Aerial crown-view tile of a tropical tree (Barro Colorado Island, Panama), acquired 20241014:
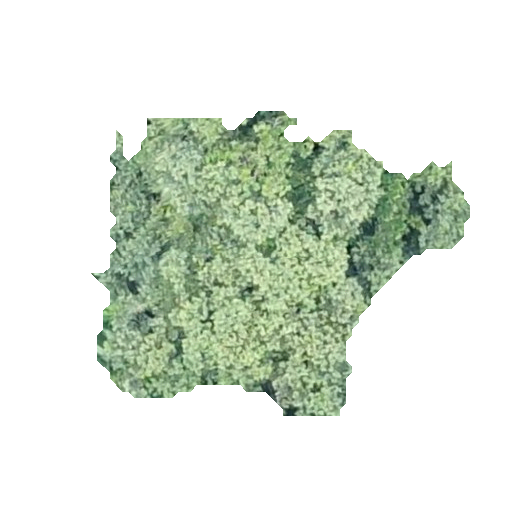
Species: Luehea seemannii
GBIF accepted scientific name: Luehea seemannii
Crown area: 119.701 m²